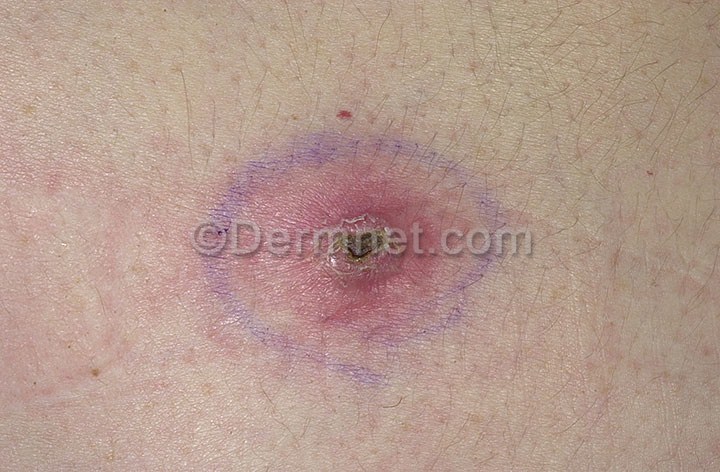
Disease: Cellulitis Impetigo and other Bacterial Infections